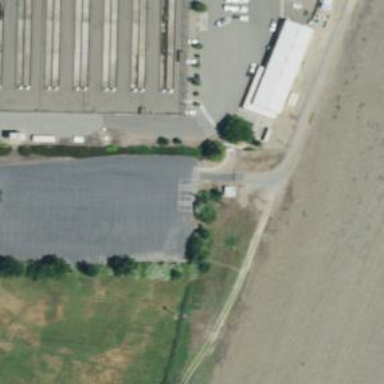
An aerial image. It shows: Parking area.